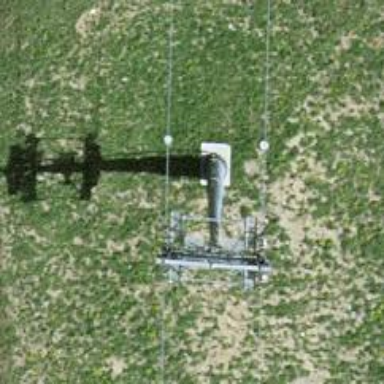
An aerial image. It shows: Pylon used for aerialway.